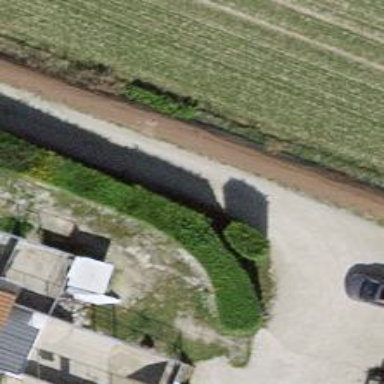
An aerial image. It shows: Driveway leading to service road.